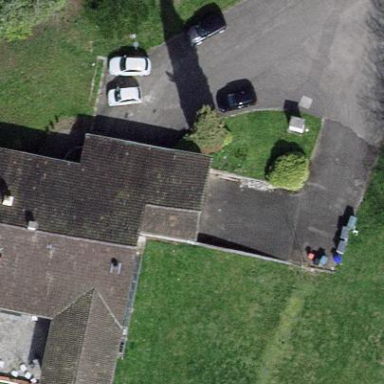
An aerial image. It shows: View of roof of building.